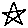
Label: star